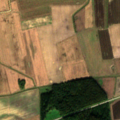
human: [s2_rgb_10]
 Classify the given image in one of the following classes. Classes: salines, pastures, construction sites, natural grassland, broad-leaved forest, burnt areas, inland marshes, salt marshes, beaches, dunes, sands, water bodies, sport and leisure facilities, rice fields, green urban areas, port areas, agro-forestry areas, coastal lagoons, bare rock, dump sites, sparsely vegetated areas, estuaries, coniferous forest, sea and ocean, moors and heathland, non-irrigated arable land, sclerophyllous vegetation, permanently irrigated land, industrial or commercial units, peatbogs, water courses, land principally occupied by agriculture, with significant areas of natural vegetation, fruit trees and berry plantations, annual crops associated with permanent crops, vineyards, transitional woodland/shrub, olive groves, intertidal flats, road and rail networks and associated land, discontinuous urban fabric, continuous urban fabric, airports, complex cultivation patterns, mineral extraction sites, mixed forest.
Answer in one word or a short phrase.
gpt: non-irrigated arable land, mixed forest